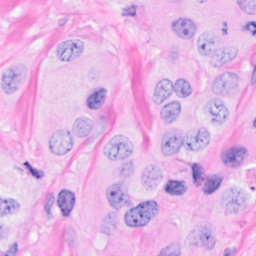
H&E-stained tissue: Breast